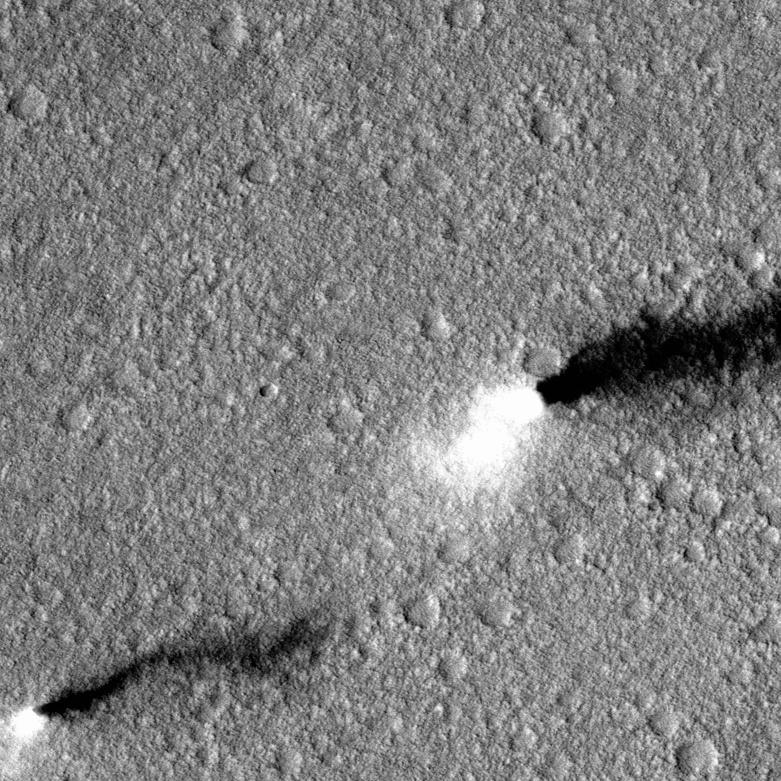
Label: dustdevil, dustdevil